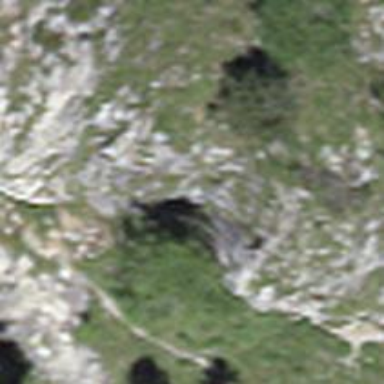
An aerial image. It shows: Cliff in nature.